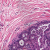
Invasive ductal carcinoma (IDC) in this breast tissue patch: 0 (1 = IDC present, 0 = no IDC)